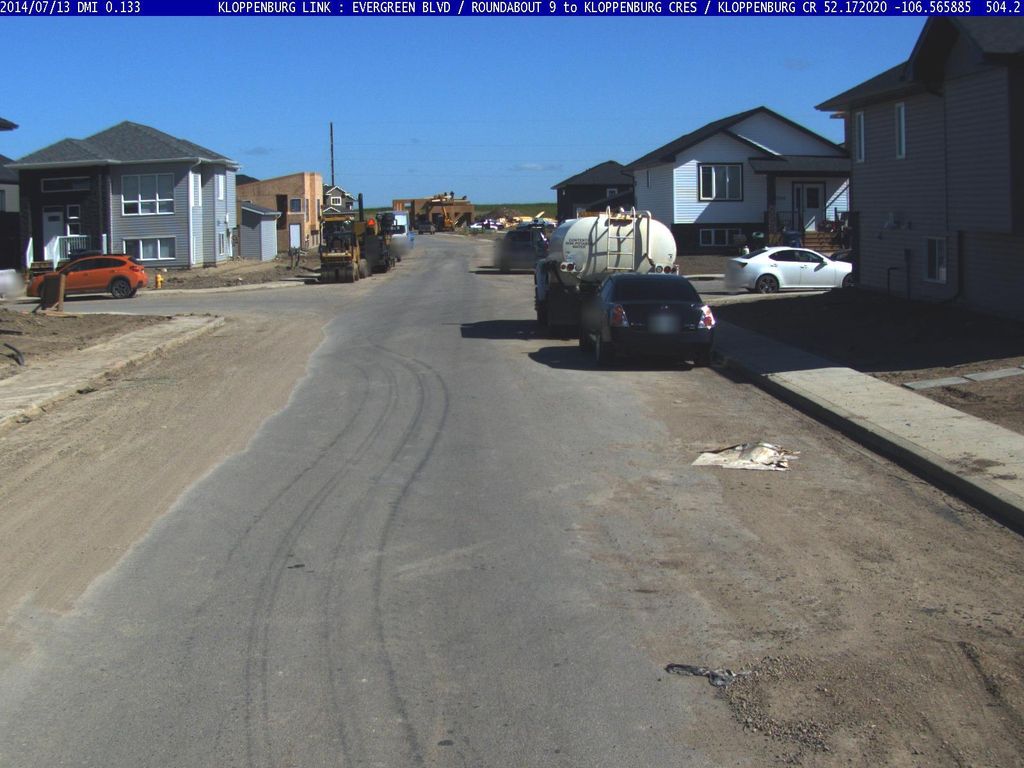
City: saskatoon